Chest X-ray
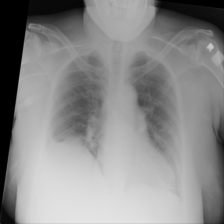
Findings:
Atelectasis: positive
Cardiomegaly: negative
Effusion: negative
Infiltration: negative
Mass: negative
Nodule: negative
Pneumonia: negative
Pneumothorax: negative
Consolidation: negative
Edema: negative
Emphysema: negative
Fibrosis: negative
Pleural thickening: negative
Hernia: negative